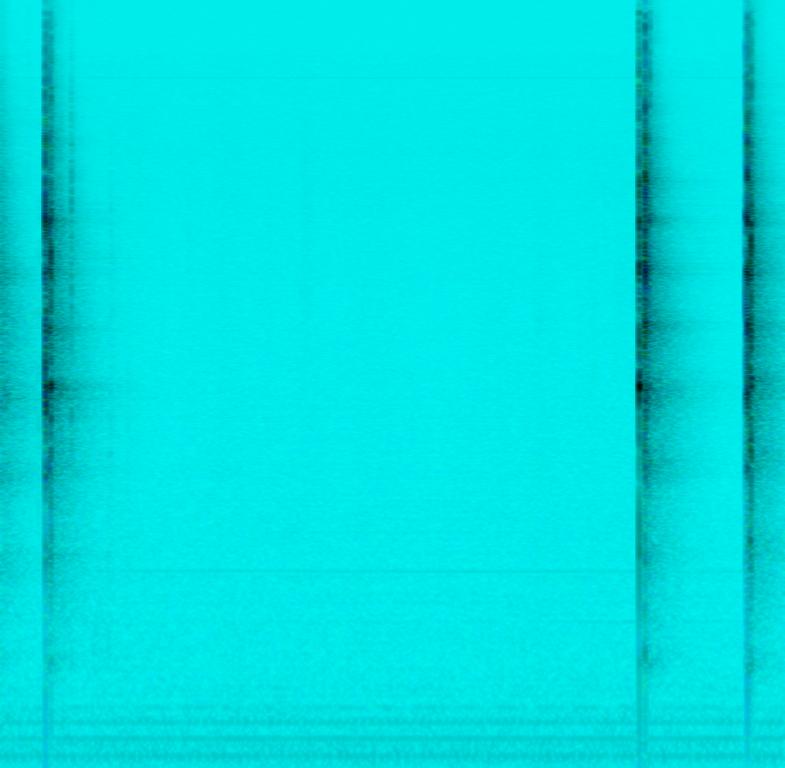
The low quality recording features a live performance of groovy wooden percussion. There is a wooden impact in the form of a wooden stick falling on the floor - which is a part of the groove. The recording is a bit noisy, due to a ventilation system, which also makes it very intimate.